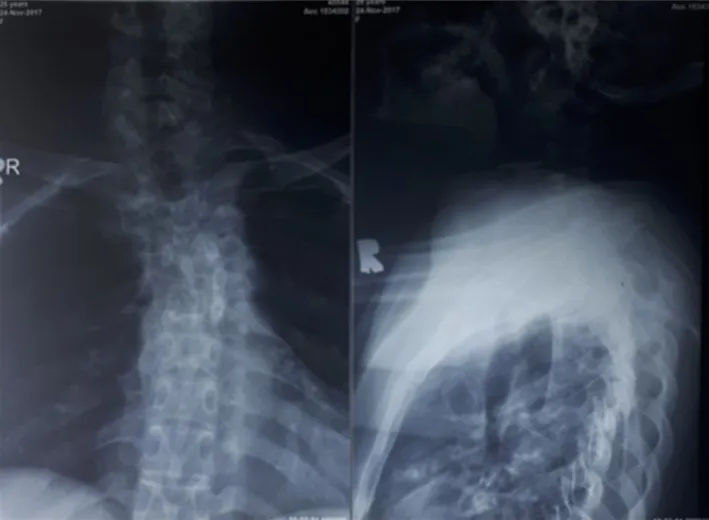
Preoperative radiograph of the patient.
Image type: radiology (x_ray)